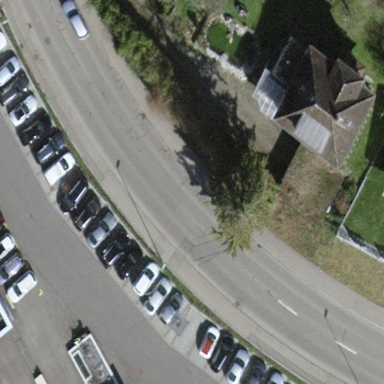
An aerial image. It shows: Parking area with surface made of sett.